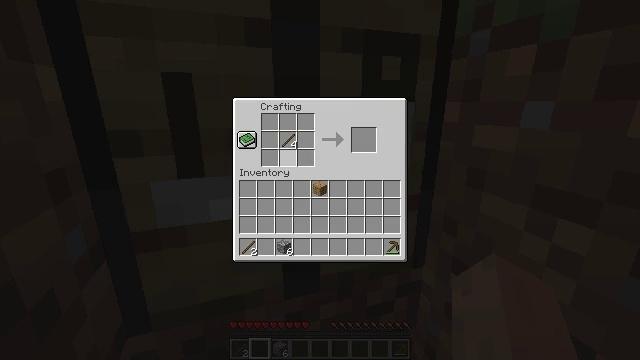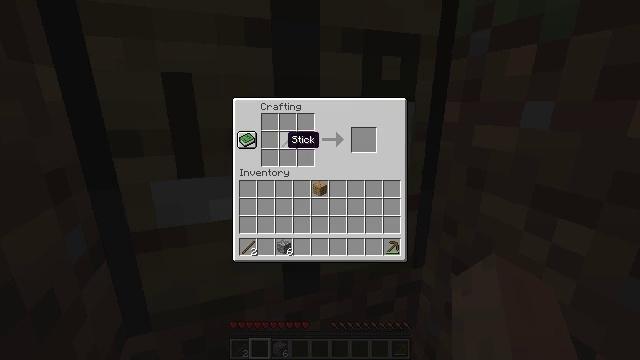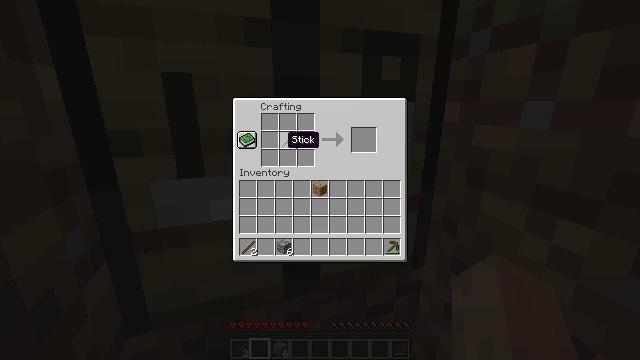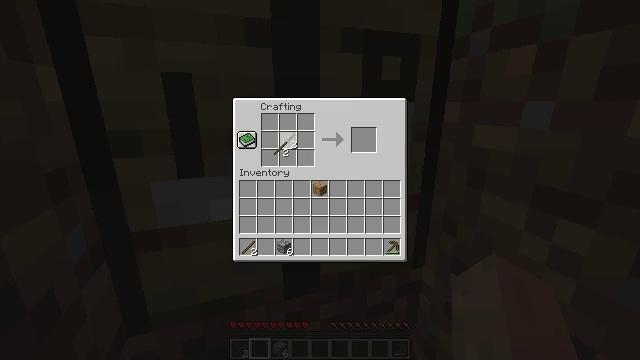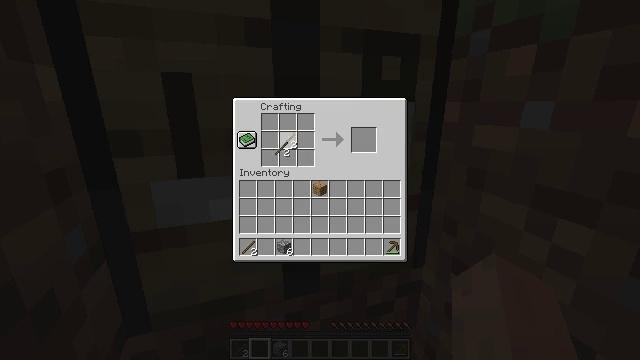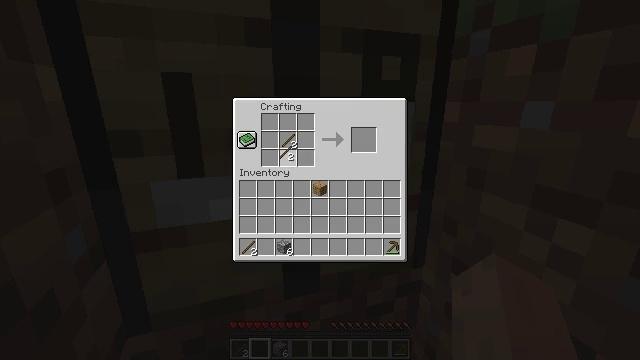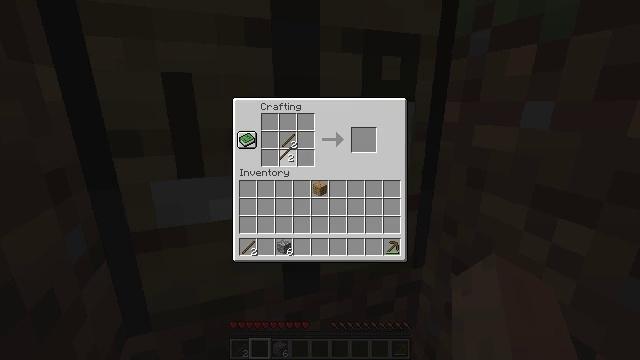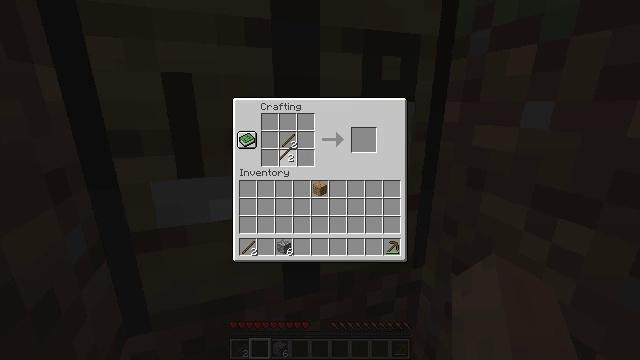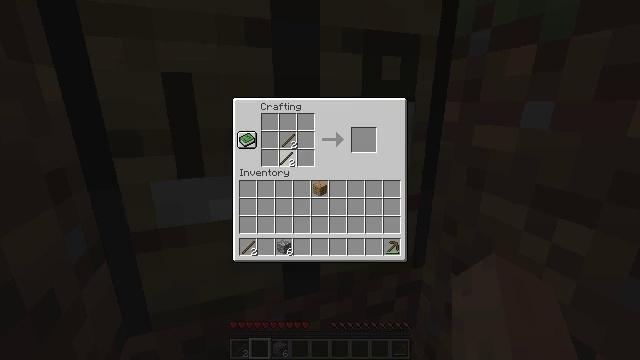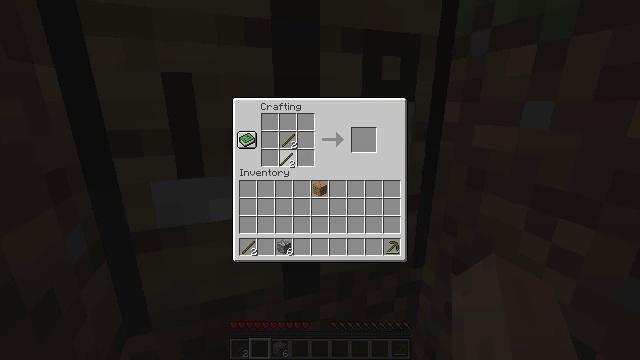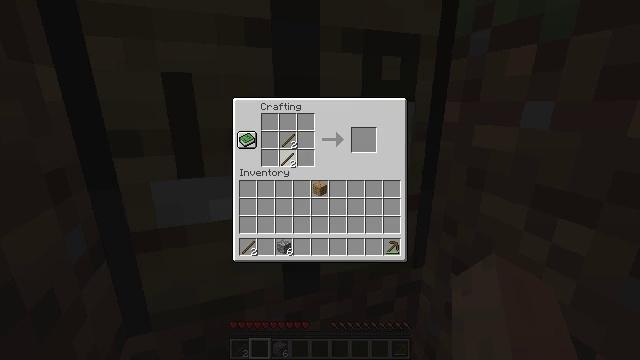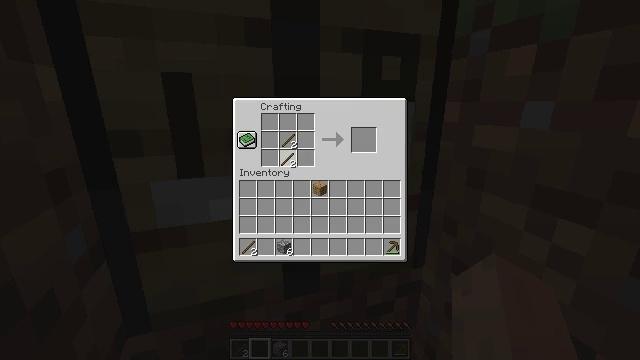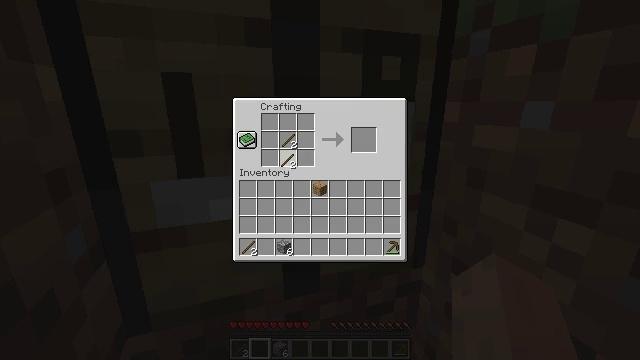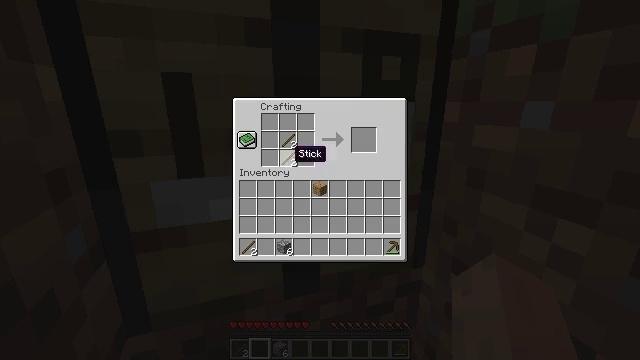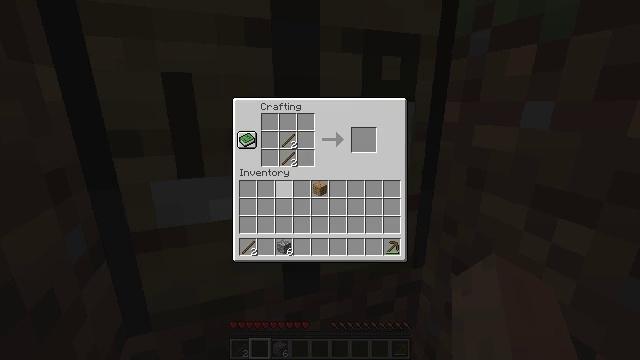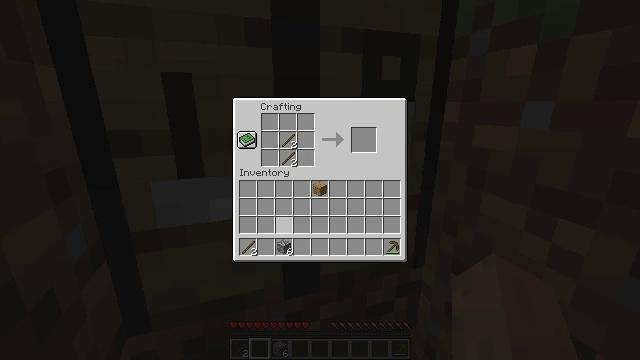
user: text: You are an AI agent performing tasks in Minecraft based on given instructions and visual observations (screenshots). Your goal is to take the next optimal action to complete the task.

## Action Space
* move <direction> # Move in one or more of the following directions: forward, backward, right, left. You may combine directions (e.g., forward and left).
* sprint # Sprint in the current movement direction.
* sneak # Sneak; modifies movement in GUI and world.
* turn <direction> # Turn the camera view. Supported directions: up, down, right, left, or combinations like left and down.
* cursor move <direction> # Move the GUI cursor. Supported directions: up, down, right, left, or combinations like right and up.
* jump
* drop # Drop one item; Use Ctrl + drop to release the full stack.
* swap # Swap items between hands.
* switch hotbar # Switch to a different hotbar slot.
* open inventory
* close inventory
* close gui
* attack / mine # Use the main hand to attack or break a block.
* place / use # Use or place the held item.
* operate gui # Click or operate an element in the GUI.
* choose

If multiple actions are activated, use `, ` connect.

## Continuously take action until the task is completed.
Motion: motion action
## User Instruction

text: Make the stone axe on the crafting table.
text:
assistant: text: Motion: no_op
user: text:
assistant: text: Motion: no_op
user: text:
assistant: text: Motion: choose
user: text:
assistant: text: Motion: choose
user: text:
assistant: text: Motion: choose
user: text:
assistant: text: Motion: no_op
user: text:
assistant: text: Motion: no_op
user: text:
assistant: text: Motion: no_op
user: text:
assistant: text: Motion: no_op
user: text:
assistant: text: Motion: operate gui
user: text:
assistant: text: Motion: operate gui
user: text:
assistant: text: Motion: operate gui
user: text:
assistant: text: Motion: no_op
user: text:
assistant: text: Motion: cursor move down
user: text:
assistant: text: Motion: cursor move down
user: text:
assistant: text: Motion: cursor move down
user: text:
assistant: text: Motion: no_op
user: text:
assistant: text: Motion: no_op
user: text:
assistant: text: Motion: no_op
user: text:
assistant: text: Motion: no_op
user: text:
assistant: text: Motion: no_op
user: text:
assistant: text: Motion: no_op
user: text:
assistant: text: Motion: operate gui
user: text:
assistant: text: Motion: operate gui
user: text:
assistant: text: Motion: operate gui
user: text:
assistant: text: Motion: cursor move up
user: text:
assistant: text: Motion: cursor move up
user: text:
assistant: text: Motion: cursor move up
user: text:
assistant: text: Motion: no_op
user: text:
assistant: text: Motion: no_op